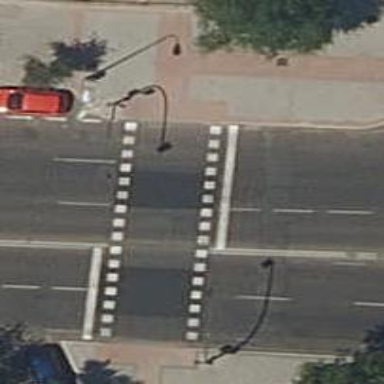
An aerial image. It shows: Zebra crossing with traffic signals.